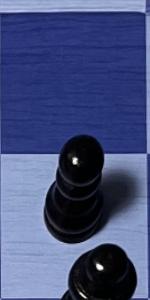
Label: Pawn_Black